Field crop: maize
Growth stage: 2
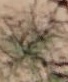
Species: salsola